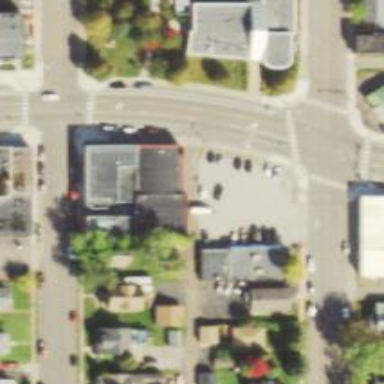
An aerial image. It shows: Alley classified as service road.